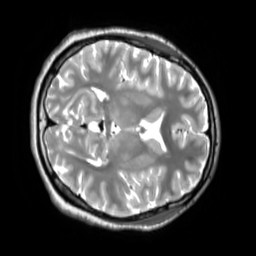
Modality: T2w
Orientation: axial
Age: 20
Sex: female
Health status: ill
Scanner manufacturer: siemens
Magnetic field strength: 3 T
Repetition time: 2.8 s
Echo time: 0.326 s